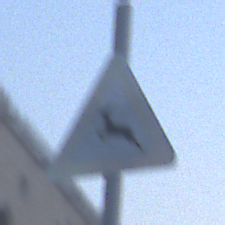
Verkehrszeichen: WildwechselRechts
Umgebung: Outdoor, Urban
Tageszeit: Dawn
Wetter: Clear
Licht: Natural
Jahreszeit: NotSpecified
Kontrast: LowContrast